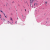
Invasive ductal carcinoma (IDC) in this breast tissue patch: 0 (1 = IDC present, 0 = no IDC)